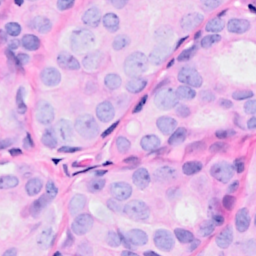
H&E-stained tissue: Breast